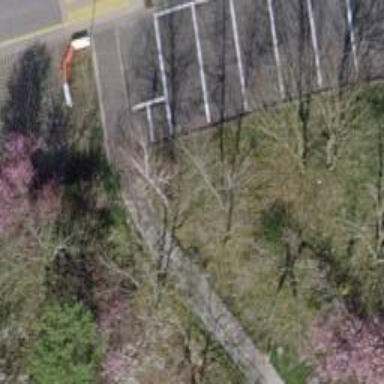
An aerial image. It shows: Road with steps.